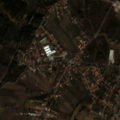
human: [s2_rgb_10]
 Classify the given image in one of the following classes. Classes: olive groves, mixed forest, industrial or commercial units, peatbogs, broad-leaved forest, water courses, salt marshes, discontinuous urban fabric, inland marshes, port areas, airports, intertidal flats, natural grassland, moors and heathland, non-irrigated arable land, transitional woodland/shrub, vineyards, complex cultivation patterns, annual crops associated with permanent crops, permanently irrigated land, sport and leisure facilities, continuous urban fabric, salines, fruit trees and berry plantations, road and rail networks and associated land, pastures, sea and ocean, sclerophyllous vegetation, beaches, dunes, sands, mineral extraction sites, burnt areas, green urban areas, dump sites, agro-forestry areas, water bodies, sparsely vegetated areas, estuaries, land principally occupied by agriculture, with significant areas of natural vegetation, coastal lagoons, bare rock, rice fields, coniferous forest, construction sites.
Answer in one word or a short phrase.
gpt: discontinuous urban fabric, industrial or commercial units, non-irrigated arable land, complex cultivation patterns, land principally occupied by agriculture, with significant areas of natural vegetation, coniferous forest